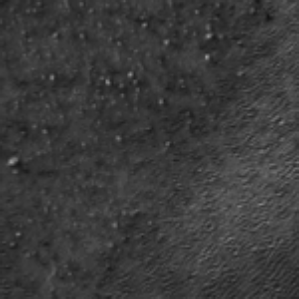
Label: frost